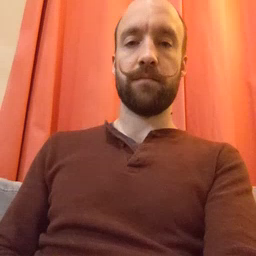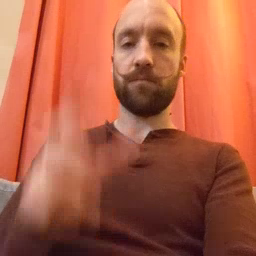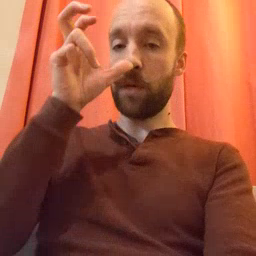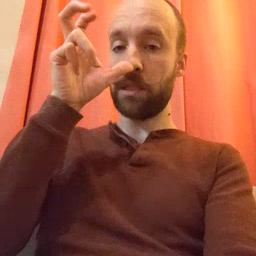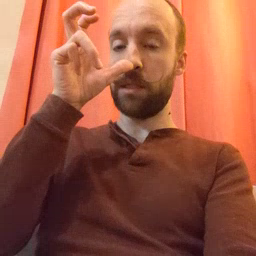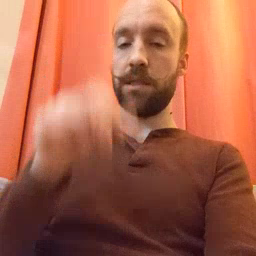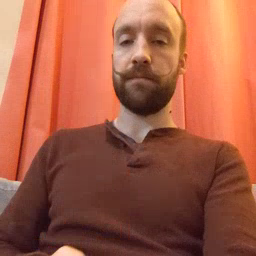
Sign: bug